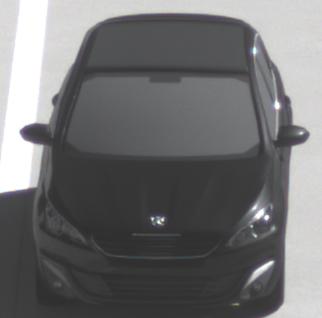
Make: Peugeot
Model: 308 VTi 82
Detailed model: 308 (II)
Model produced from: 2013/09
Model produced until: 2014/11
Doors: 5
Color: black
Road condition: dry road
Daytime: morning or afternoon
Contrast: high contrast